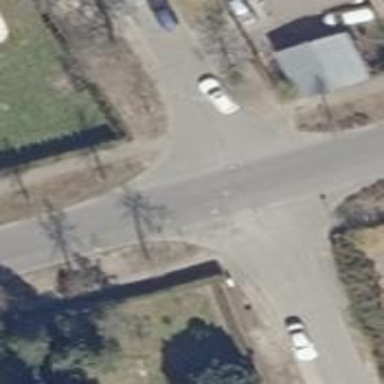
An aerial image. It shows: Residential road with separate sidewalks on both sides. The road surface is asphalt.